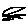
Label: line